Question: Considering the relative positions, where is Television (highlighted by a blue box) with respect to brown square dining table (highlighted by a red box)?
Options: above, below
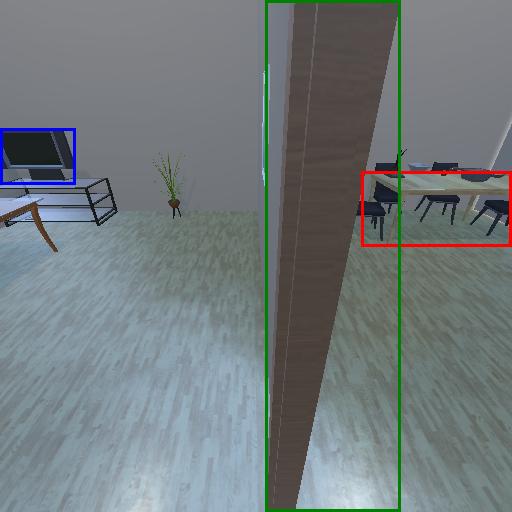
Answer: above